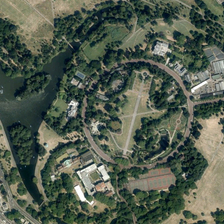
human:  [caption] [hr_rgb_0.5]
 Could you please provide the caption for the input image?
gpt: a circle path is next to a lake in the park .

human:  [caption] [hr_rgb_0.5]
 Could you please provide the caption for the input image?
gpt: there is a pond on the yellow green land with a park and a school among trees .

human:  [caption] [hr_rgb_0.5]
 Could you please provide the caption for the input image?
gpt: the boomerang shaped park is surrpunded by buildings .

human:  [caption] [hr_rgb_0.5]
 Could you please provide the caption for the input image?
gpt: this park is surrounded by a road circle which is smart with lush trees .

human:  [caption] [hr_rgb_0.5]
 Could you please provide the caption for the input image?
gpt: many green trees and several buildings are in a park with a pond .